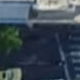
Vehicle type: Motorcycle